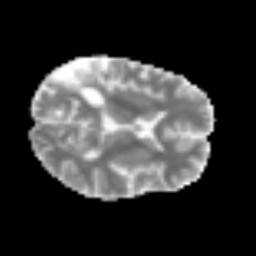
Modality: MD
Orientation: axial
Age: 39
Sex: female
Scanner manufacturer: siemens
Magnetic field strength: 3 T
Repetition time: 3.2 s
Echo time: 0.081 s